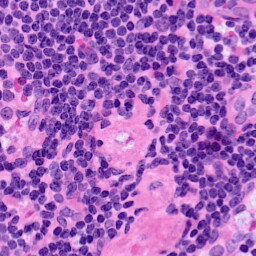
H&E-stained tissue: LymphNode